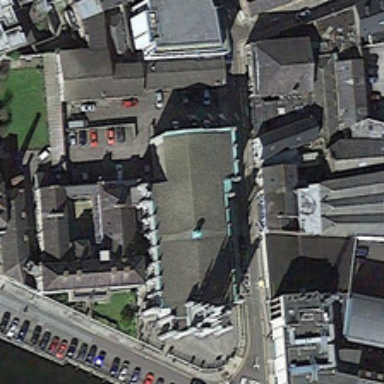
A church is standing at the corner of a t junction  together with other buildings .